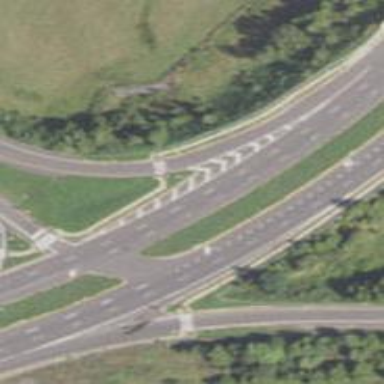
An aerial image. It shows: Uncontrolled zebra crossing on the road.